В цилиндрическом сосуде объёма $2 V_{0}$ под тяжёлым поршнем находится одноатомный идеальный газ при температуре $T_{0}$ и давлении $P_{0} / 2$, занимающий объём $V_{0}$ (см. рисунок).  Над поршнем вакуум. Внизу в сосуде имеется небольшое отверстие, перекрытое краном. Снаружи пространство заполнено тем же газом при давлении $P_{0}$ и температуре $T_{0}$. Сосуд теплоизолирован. Кран приоткрывают так, что поршень медленно поднимается вверх, После того, как давление внутри и снаружи выравнивается, кран закрывают.
Определите температуру газа после закрытия крана.
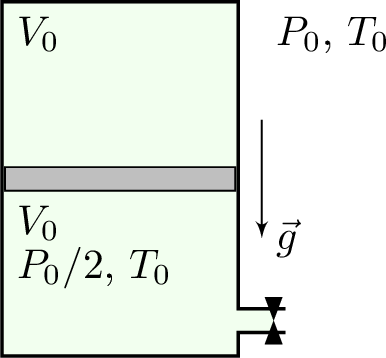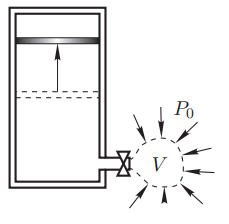
Решение: Пусть при заполнении сосуда газом снаружи в сосуд перешёл газ, ранее занимавший объём $V$ (см. рисунок).  Внешнее давление при «продавливании» внутрь этого объёма совершает работу $A_{внеш}=P_{0} V$. Закон сохранения энергии для системы газ в сосуде $+$ «внешний» газ объёма $V+$ поршень выглядит так: $$ U_{1}+U_{2}+A_{внеш}=U+\Delta E_{п}, \quad (1) $$ где $U_{1}$ — внутренняя энергия исходного газа в сосуде, $U_{2}$ — энергия «внешнего» газа из объёма $V$, $U$ — энергия газа в сосуде после заполнения, $E_{п}$ — изменение потенциальной энергии поршня. $$ \begin{gathered} U_{1}=\frac{3}{2} \frac{P_{0}}{2} V_{0} ; \quad U_{2}=\frac{3}{2} P_{0} V ; \quad U=\frac{3}{2} P_{0} 2 V_{0}, \quad (2) \\ \Delta E_{п}=m g \Delta h=\frac{P_{0}}{2} S \Delta h=\frac{P_{0}}{2} V_{0}. \quad (3) \end{gathered} $$ Подставляя $(2)$ и $(3)$ в уравнение $(1)$, после преобразований получим: $$ \begin{gathered} \frac{5}{2} P_{0} V=\frac{11}{4} P_{0} V_{0}, \quad (4) \\ V=\frac{11}{10} V_{0}. \quad (5) \end{gathered} $$ Исходное число молей газа в сосуде $$ \nu_{1}=\frac{P_{0} V_{0}}{2 R T_{0}}, $$ число молей «внешнего» газа в сосуде $$ \nu_{2}=\frac{11}{10} \frac{P_{0} V_{0}}{R T_{0}}. $$ Полное число молей $$ \nu=\nu_{1}+\nu_{2}=\frac{8}{5} \frac{P_{0} V_{0}}{R T_{0}}. $$ Из уравнения состояния: $$ \frac{P_{0} \cdot 2 V_{0}}{R T}=\frac{8}{5} \frac{P_{0} V_{0}}{R T_{0}}, \quad (6) $$ откуда получаем ответ: $$ T=\frac{5}{4} T_{0}. $$
Ответ: $$ T=\frac{5}{4} T_{0}. $$
Темы:
T, Термодинамика, Всероссийские, Неравновесный процесс